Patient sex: M
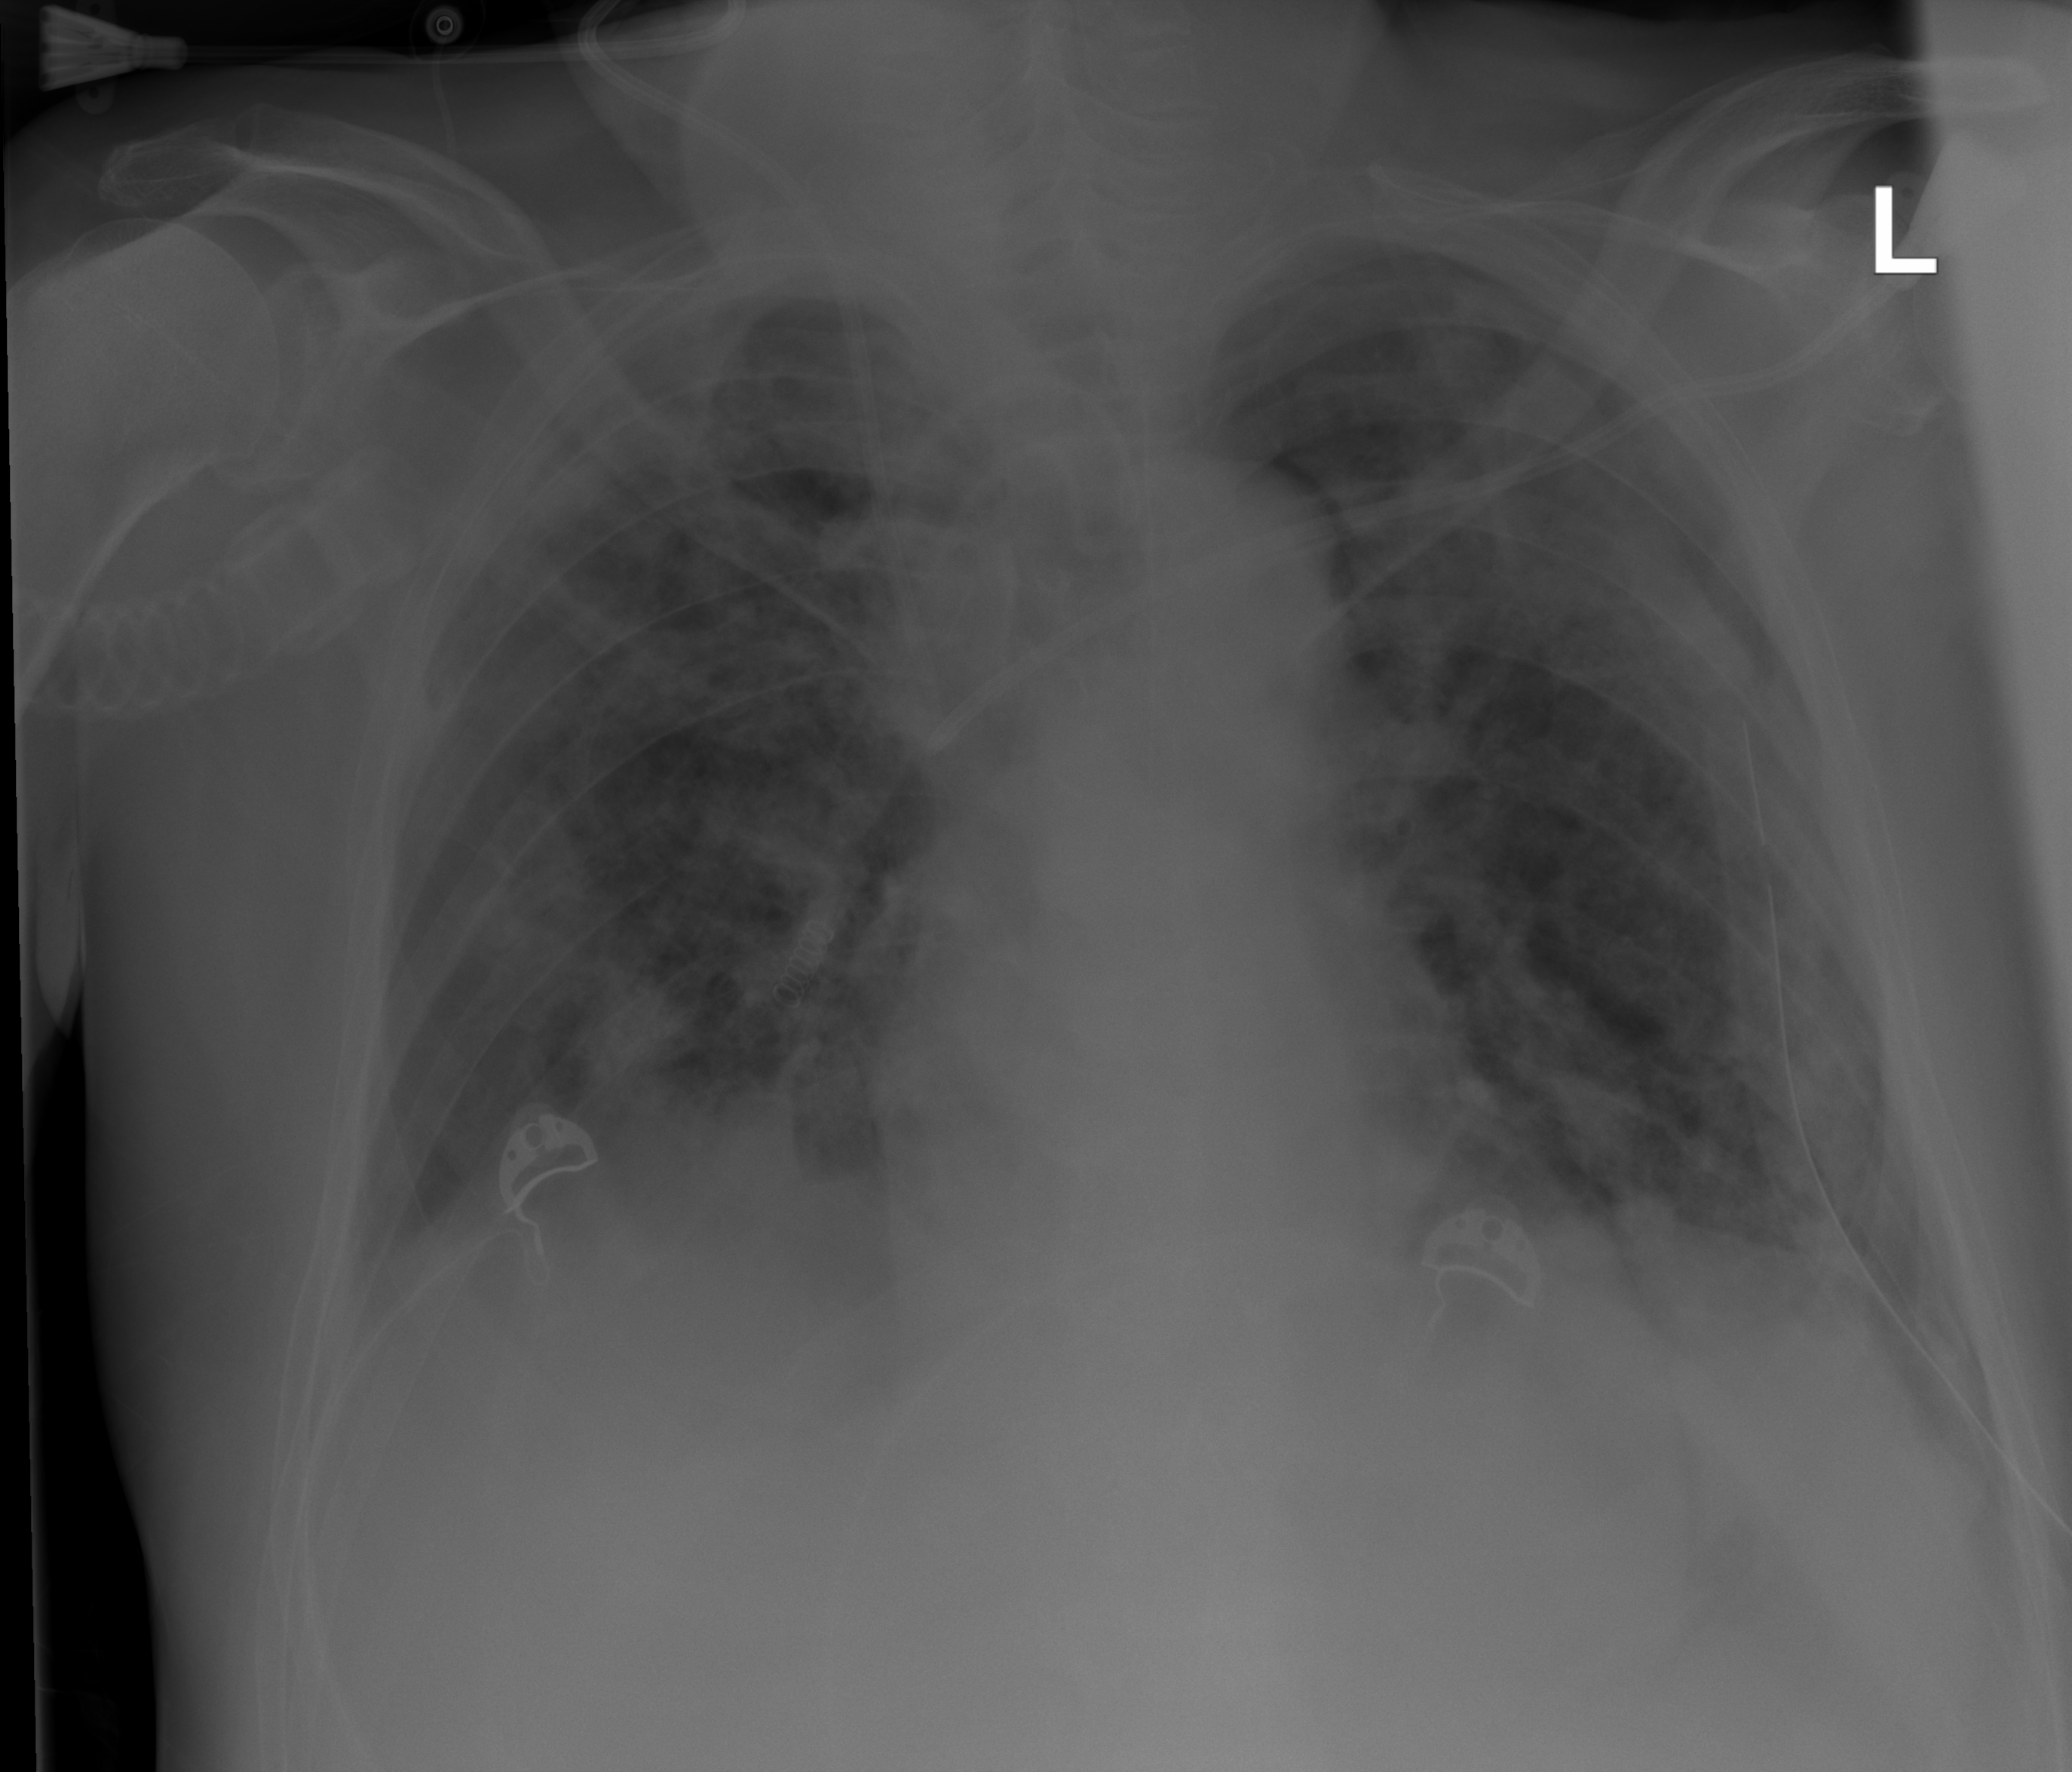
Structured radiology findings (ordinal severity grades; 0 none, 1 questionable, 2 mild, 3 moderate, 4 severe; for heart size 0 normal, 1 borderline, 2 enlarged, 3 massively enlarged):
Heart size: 0
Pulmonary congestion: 0
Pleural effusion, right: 0
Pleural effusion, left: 0
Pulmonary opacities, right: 2
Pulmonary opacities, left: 2
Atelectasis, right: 2
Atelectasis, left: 2